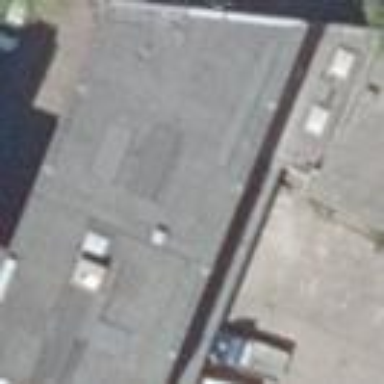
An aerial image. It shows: Yellow building with flat roof made of tar paper.